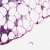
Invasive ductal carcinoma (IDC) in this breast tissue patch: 1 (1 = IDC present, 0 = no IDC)